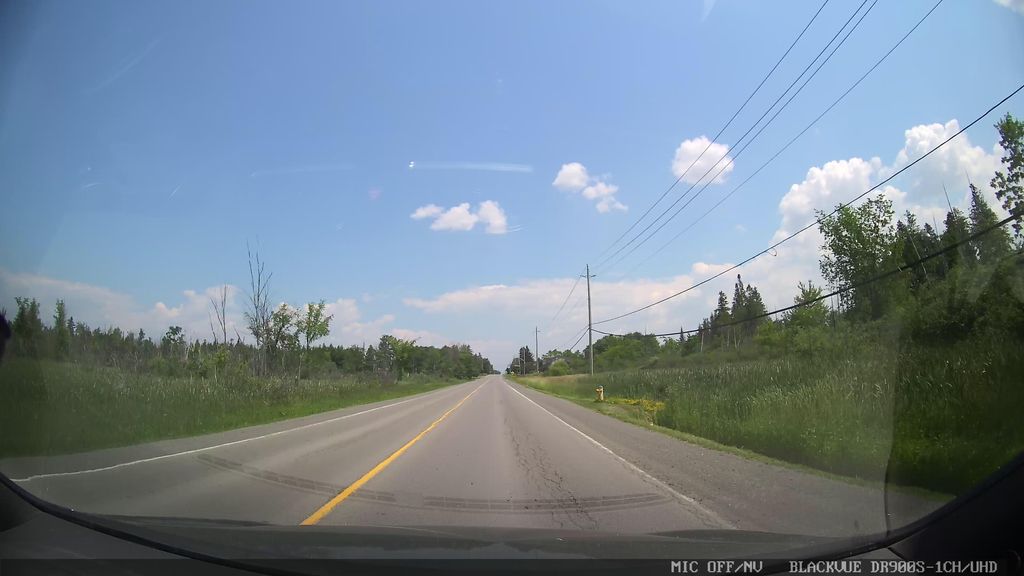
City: ottawa-gatineau